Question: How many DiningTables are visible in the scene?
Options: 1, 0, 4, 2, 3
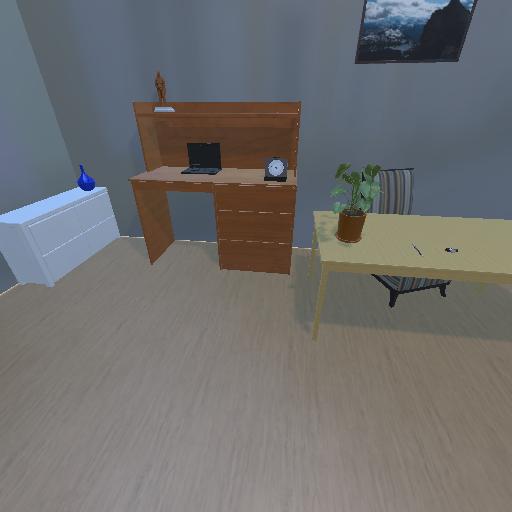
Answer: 1